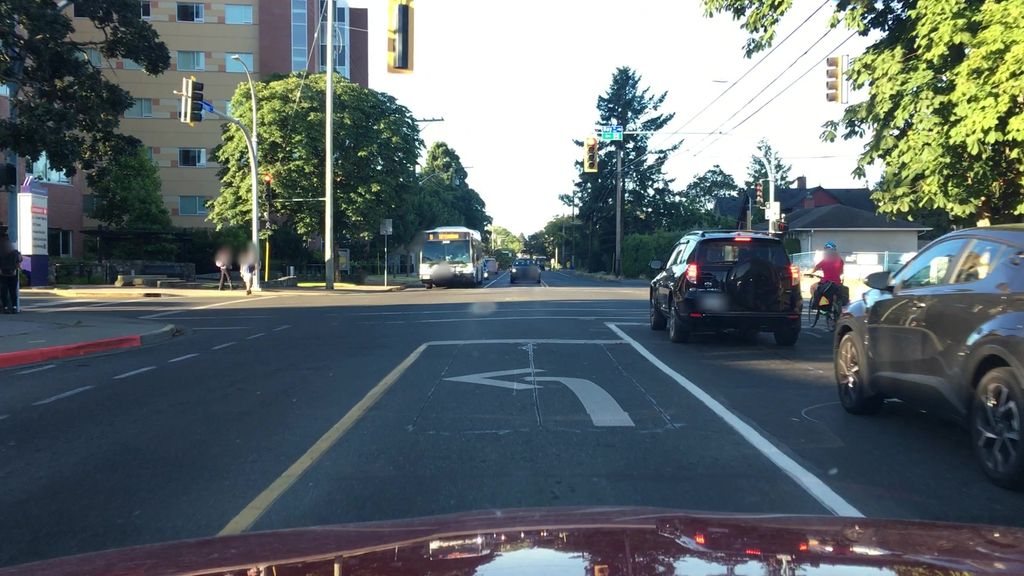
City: victoria